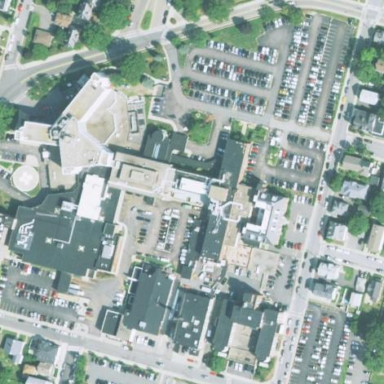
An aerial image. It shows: Hospital providing healthcare services.